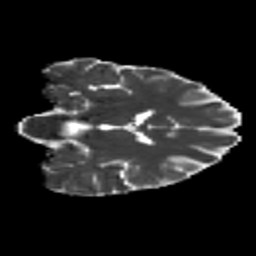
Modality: MD
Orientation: coronal
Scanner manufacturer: siemens
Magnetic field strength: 3 T
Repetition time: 8.8 s
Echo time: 0.085 s